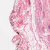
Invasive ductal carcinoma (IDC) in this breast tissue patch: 0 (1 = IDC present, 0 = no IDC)